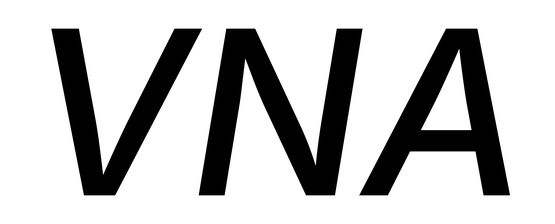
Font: Inter-Italic_Medium_Italic